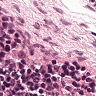
Metastatic tissue present: no